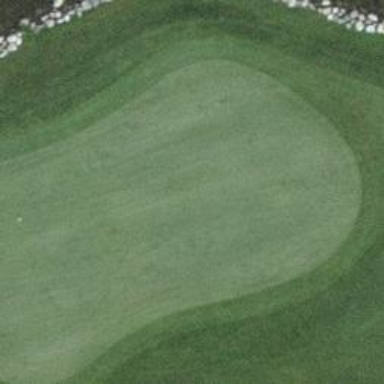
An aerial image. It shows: Golf hole.